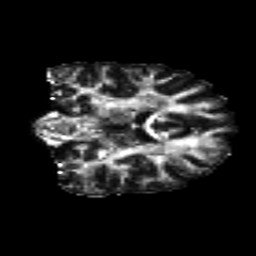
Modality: FA
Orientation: coronal
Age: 27
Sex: female
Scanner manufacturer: siemens
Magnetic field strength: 3 T
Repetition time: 8.8 s
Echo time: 0.085 s